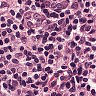
Metastatic tissue present: no